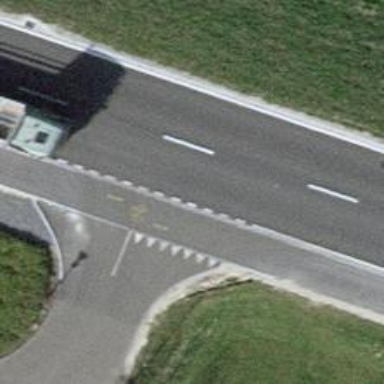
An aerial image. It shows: Secondary road with asphalt surface.